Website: slack
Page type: payment
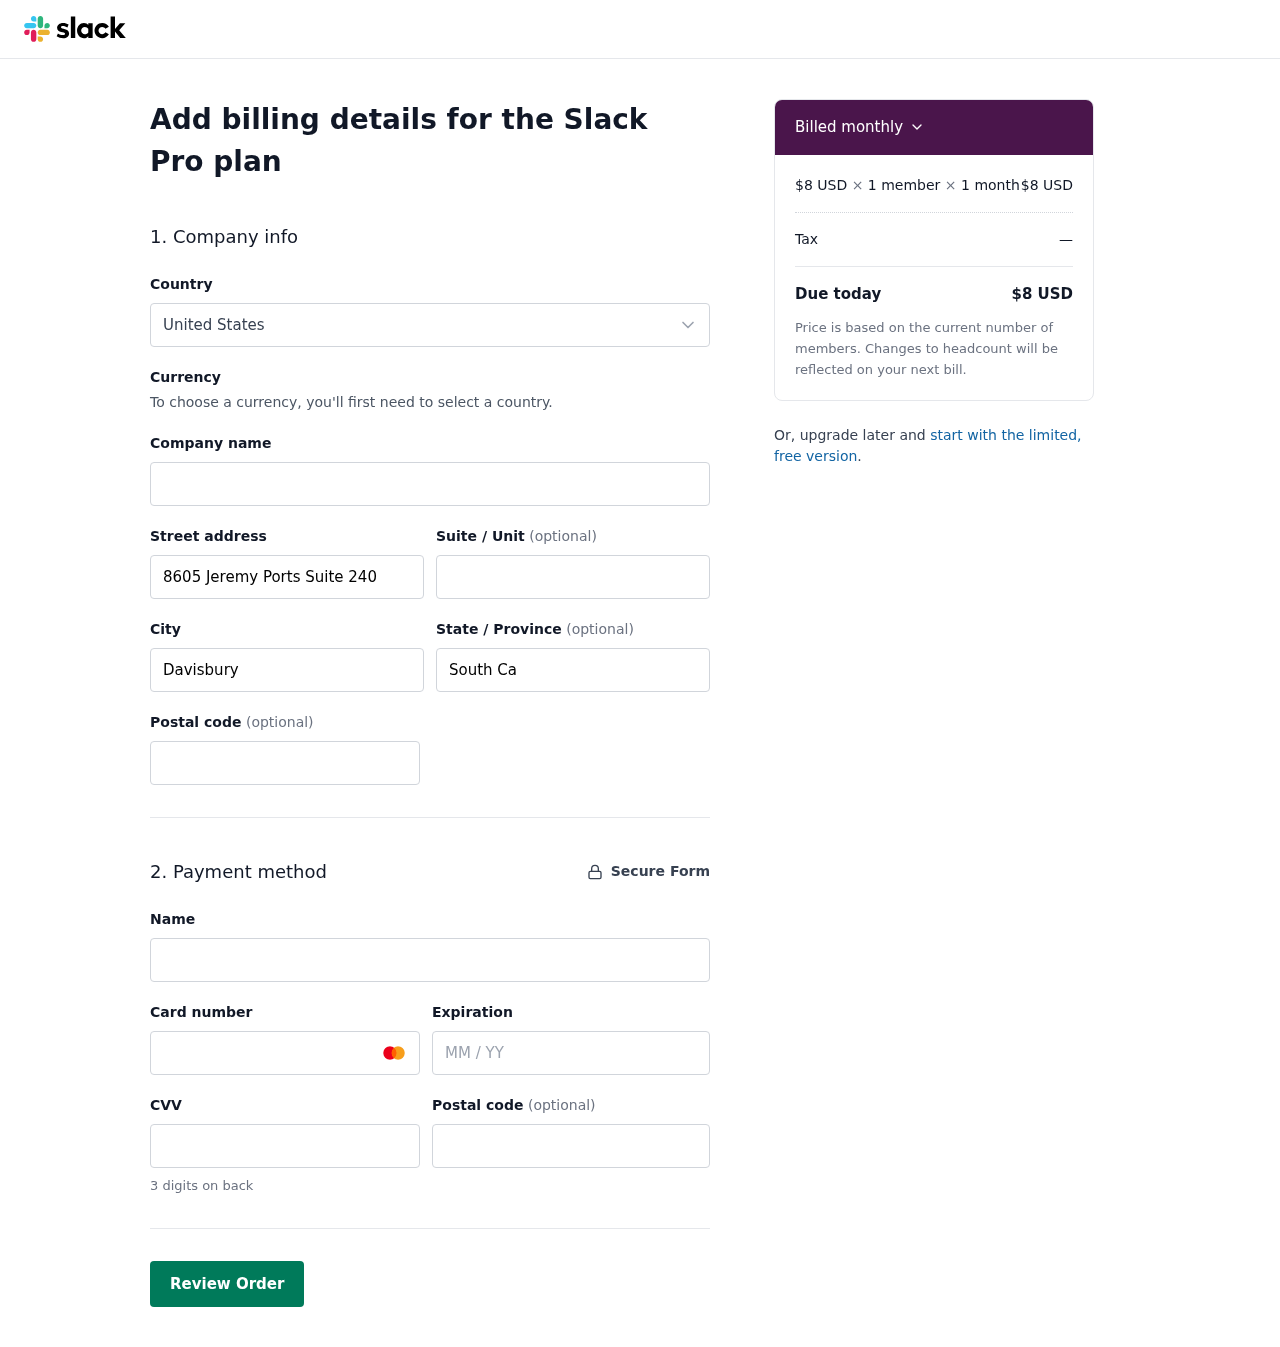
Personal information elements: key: PII_COUNTRY
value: United States
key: PII_STREET
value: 8605 Jeremy Ports Suite 240
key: PII_CITY
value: Davisbury
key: PII_STATE
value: South Carolina
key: PII_POSTCODE
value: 27371
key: PII_FULLNAME
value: Shannon Moody
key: PII_CARD_NUMBER
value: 2255 7145 2961 7601
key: PII_CARD_EXPIRY
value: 11/28
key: PII_CARD_CVV
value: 737
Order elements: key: ORDER_PRICE_PER_MEMBER
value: $8 USD
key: ORDER_NUM_MEMBERS
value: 1 member
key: ORDER_NUM_MONTHS
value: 1 month
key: ORDER_SUBTOTAL
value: $8 USD
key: ORDER_TAX
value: —
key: ORDER_TOTAL
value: $8 USD